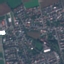
Land use / land cover: Residential